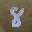
Label: 8